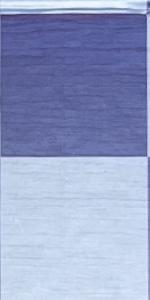
Label: Empty